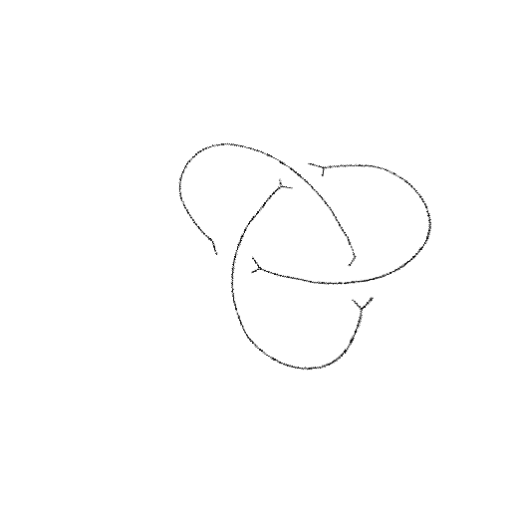
Crossing number: 3